Question: I'm making a control panel display, but this is what happens the display is not flat
'''
<link rel="stylesheet" href="https://cdn.jsdelivr.net/npm/bootstrap@5.1.3/dist/css/bootstrap.min.css" integrity="sha384-1BmE4kWBq78iYhFldvKuhfTAU6auU8tT94WrHftjDbrCEXSU1oBoqyl2QvZ6jIW3" crossorigin="anonymous">
<div class="col-sm-8">
<div class="panel panel-primary">
<div class="panel-heading">Aplication</div>
<div class="panel-body">
<div class="col-sm-2" align="center">
<div class="aplication-items">
<img src="https://upload.wikimedia.org/wikipedia/commons/thumb/a/a5/Instagram_icon.png/2048px-Instagram_icon.png" alt="" srcset="" width="50%" style="max-width: 90px;">
<p>Instagram Lookup</p>
</div>
</div>
<div class="col-sm-2 aplication-items" align="center">
<div class="aplication-items">
<img src="https://upload.wikimedia.org/wikipedia/commons/thumb/c/cd/Facebook_logo_%28square%29.png/800px-Facebook_logo_%28square%29.png" alt="" srcset="" width="50%" style="max-width: 90px;">
<p>Facebook lookup</p>
</div>
</div>
<div class="col-sm-2 aplication-items" align="center">
<div class="aplication-items">
<img src="https://cdn-icons-png.flaticon.com/512/<PHONE>.png" alt="" srcset="" width="50%" style="max-width: 90px;">
<p>Ip Lookup</p>
</div>
</div>
<div class="col-sm-2 aplication-items" align="center">
<div class="aplication-items">
<img src="https://ifadtech.com/wp-content/uploads/2021/03/dns-icon.png" alt="" srcset="" width="50%" style="max-width: 90px;">
<p>DNS LOOKUP</p>
</div>
</div>
<div class="col-sm-2 aplication-items" align="center">
<div class="aplication-items">
<img src="https://cdn-icons-png.flaticon.com/512/<PHONE>.png" alt="" srcset="" width="50%" style="max-width: 90px;">
<p>Dasis lookup</p>
</div>
</div>
<div class="col-sm-2 aplication-items" align="center">
<div class="aplication-items">
<img src="https://cdn-icons-png.flaticon.com/512/<PHONE>.png" alt="" srcset="" width="50%" style="max-width: 90px;">
<p>Dasis lookup</p>
</div>
</div>
<div class="col-sm-2 aplication-items" align="center">
<div class="aplication-items">
<img src="https://cdn-icons-png.flaticon.com/512/<PHONE>.png" alt="" srcset="" width="50%" style="max-width: 90px;">
<p>Dasis lookup</p>
</div>
</div>
<div class="col-sm-2 aplication-items" align="center">
<div class="aplication-items">
<img src="https://cdn-icons-png.flaticon.com/512/<PHONE>.png" alt="" srcset="" width="50%" style="max-width: 90px;">
<p>Dasis lookup</p>
</div>
</div>
<div class="col-sm-2 aplication-items" align="center">
<div class="aplication-items">
<img src="https://cdn-icons-png.flaticon.com/512/<PHONE>.png" alt="" srcset="" width="50%" style="max-width: 90px;">
<p>Dasis lookup</p>
</div>
</div>
<div class="col-sm-2 aplication-items" align="center">
<div class="aplication-items">
<img src="https://cdn-icons-png.flaticon.com/512/<PHONE>.png" alt="" srcset="" width="50%" style="max-width: 90px;">
<p>Dasis lookup</p>
</div>
</div>
<div class="col-sm-2 aplication-items" align="center">
<div class="aplication-items">
<img src="https://cdn-icons-png.flaticon.com/512/<PHONE>.png" alt="" srcset="" width="50%" style="max-width: 90px;">
<p>Dasis lookup</p>
</div>
</div>
</div>
</div>
</div>
'''

and i want all the item is responsive and flat like this
'''
item item item item
item item item item
'''
not
'''
item item item item
item
item item item
'''
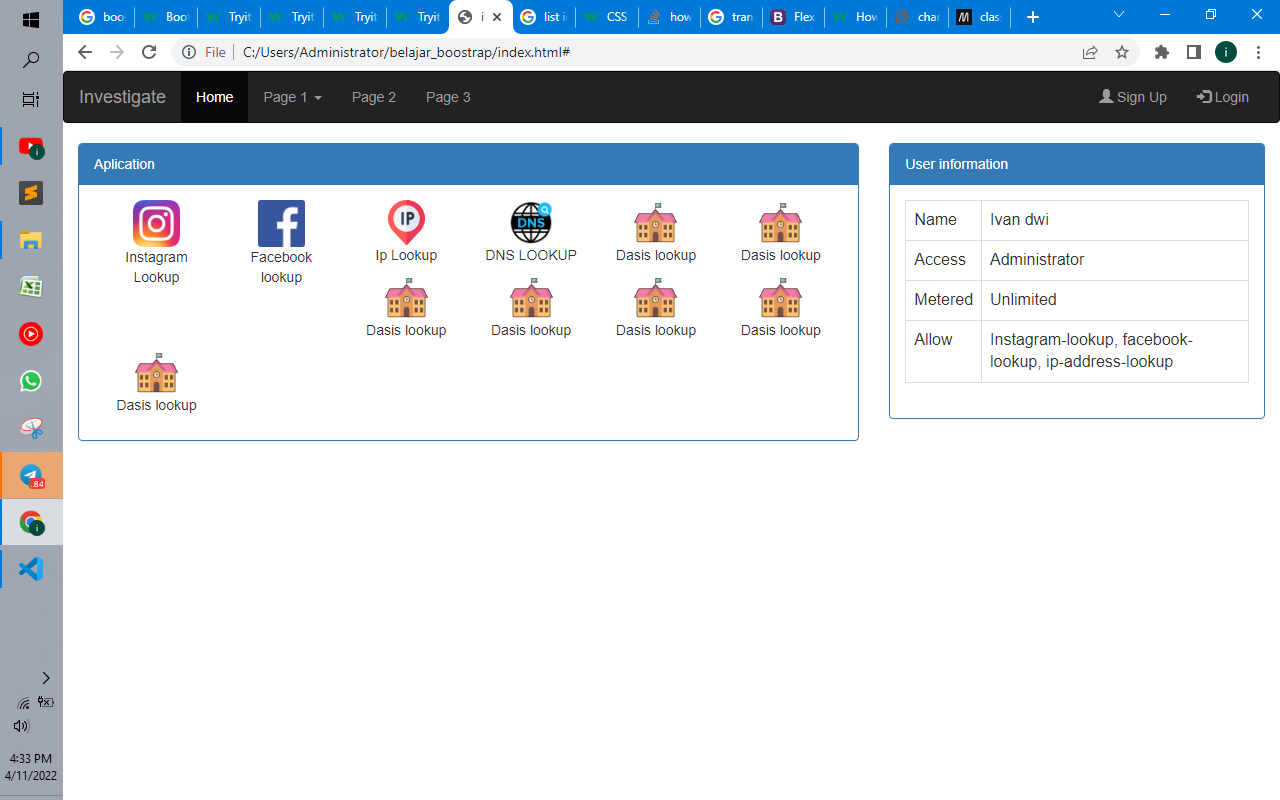
Answer: You can use 'flex-box' to do that .
'''
*, *:before, *:after {
box-sizing: border-box;
}
.grid {
max-width: 1000px;
margin: 0 auto;
display: flex;
flex-wrap: wrap;
justify-content: center;
}
.grid-item {
min-width: 250px;
max-width: 250px;
flex: 1 1 250px;
padding-left: 0.5rem;
padding-right: 0.5rem;
margin-bottom: 1rem;
}
.wrapper {
min-height: 100vh;
padding: 2rem 0;
background: #40424a;
color: #e4e4e8;
font-family: "Roboto", sans-serif;
text-align: center;
}
.wrapper h1 {
font-size: 2.125em;
line-height: 1.5;
}
.wrapper p {
font-size: 1em;
line-height: 1.5;
margin-bottom: 1rem;
color: #c4c4c8;
}
.grid-item figure {
padding: 0;
margin: 0;
box-shadow: 0px 0px 6px 0px rgba(0, 0, 0, 0.05);
}
.grid-item figure img {
max-width: 100%;
}
'''
'''
<div class="wrapper">
<div class="grid">
<div class="grid-item">
<figure>
<img src="https://upload.wikimedia.org/wikipedia/commons/thumb/a/a5/Instagram_icon.png/2048px-Instagram_icon.png" alt="" srcset="" width="50%" style="max-width: 90px;">
<p>Instagram Lookup</p>
</figure>
</div>
<div class="grid-item">
<figure>
<img src="https://upload.wikimedia.org/wikipedia/commons/thumb/c/cd/Facebook_logo_%28square%29.png/800px-Facebook_logo_%28square%29.png" alt="" srcset="" width="50%" style="max-width: 90px;">
<p>Facebook lookup</p>
</figure>
</div>
<div class="grid-item">
<figure>
<img src="https://cdn-icons-png.flaticon.com/512/<PHONE>.png" alt="" srcset="" width="50%" style="max-width: 90px;">
<p>Ip Lookup</p>
</figure>
</div>
<div class="grid-item">
<figure>
<img src="https://ifadtech.com/wp-content/uploads/2021/03/dns-icon.png" alt="" srcset="" width="50%" style="max-width: 90px;">
<p>DNS LOOKUP</p>
</figure>
</div>
<div class="grid-item">
<figure>
<img src="https://cdn-icons-png.flaticon.com/512/<PHONE>.png" alt="" srcset="" width="50%" style="max-width: 90px;">
<p>Dasis lookup</p>
</figure>
</div>
<div class="grid-item">
<figure>
<img src="https://cdn-icons-png.flaticon.com/512/<PHONE>.png" alt="" srcset="" width="50%" style="max-width: 90px;">
<p>Dasis lookup</p>
</figure>
</div>
<div class="grid-item">
<figure>
<img src="https://cdn-icons-png.flaticon.com/512/<PHONE>.png" alt="" srcset="" width="50%" style="max-width: 90px;">
<p>Dasis lookup</p>
</figure>
</div>
<div class="grid-item">
<figure>
<img src="https://cdn-icons-png.flaticon.com/512/<PHONE>.png" alt="" srcset="" width="50%" style="max-width: 90px;">
<p>Dasis lookup</p>
</figure>
</div>
<div class="grid-item">
<figure>
<img src="https://cdn-icons-png.flaticon.com/512/<PHONE>.png" alt="" srcset="" width="50%" style="max-width: 90px;">
<p>Dasis lookup</p>
</figure>
</div>
<div class="grid-item">
<figure>
<img src="https://cdn-icons-png.flaticon.com/512/<PHONE>.png" alt="" srcset="" width="50%" style="max-width: 90px;">
<p>Dasis lookup</p>
</figure>
</div>
</div>
</div>
'''